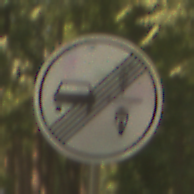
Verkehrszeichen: EndeVerbotUeberholenEinspurigeFahrzeuge
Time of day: Midday
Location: Outdoor (Nature)
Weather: PartlyCloudy
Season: NotSpecified
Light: Natural